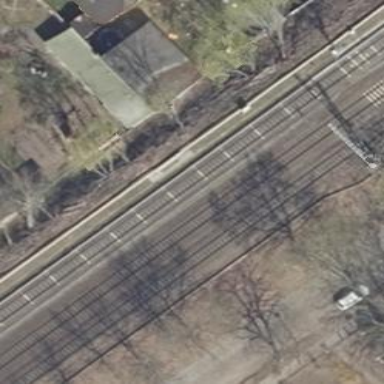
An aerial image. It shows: Electrified light rail railway.